Question:
I executed below query, but I got result as null values.
'''
SELECT CAST(REPLACE(REPLACE(REPLACE(REPLACE(FIRST_NAME,'null',''),'N/A',''),'no',''),'NA','') +' ' + REPLACE(REPLACE(REPLACE(REPLACE(LAST_NAME,'null',''),'N/A',''),'no',''),'NA','')) AS 'FULL_NAME' FROM NAMES
'''
Instead I want my output to be:
'''
FULL_NAME
___________
Ankit Kumar
Mayank Sharma
Puneet Kumar
Rajesh
Narender
Robert
Chahuhan
Jaswinder Singh
Rakesh
'''
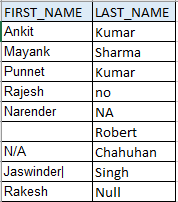
Answer: The more recent versions of SQL Server support 'concat_ws()':
'''
select concat_ws(' ',
(case when first_name not in ('na', 'no', 'null') then first_name end),
(case when last_name not in ('na', 'no', 'null') then last_name end)
) as full_name
'''
In older versions, you can use:
'''
select ltrim( (case when first_name not in ('na', 'no', 'null') then ' ' + first_name else '' end) +
(case when last_name not in ('na', 'no', 'null') then ' ' + last_name else '' end)
) as full_name
'''